【题型】填空题　【知识点】立体几何　【难度】easy
如图，在正四棱柱 $ABCD - A_1B_1C_1D_1$ 中，$BD = 4\sqrt{2}$，$DB_1 = 9$，则该正四棱柱的体积为\underline{\qquad\qquad}.

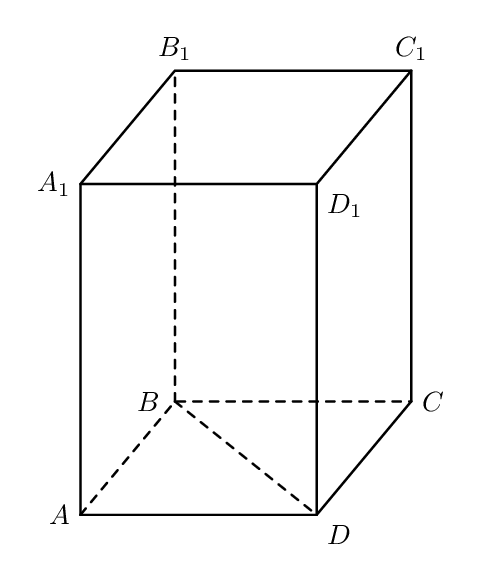
【解答】
【答案】 $112$

【分析】 求出侧棱长和底面边长后可求体积.

【详解】 因为 $BD = 4\sqrt{2}$ 且四边形 $ABCD$ 为正方形，故 $BA = 4$，而 $DB_1 = 9$，故 $BB_1^2 + BD^2 = 81$，故 $BB_1 = 7$，故所求体积为 $7 \times 16 = 112$.

故答案为：$112$.